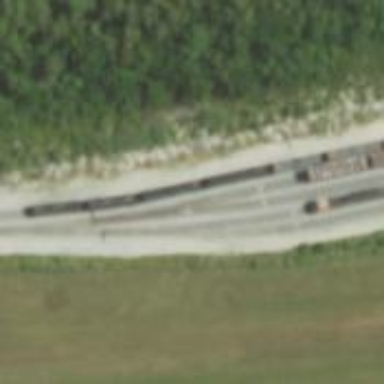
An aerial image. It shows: Railway yard.